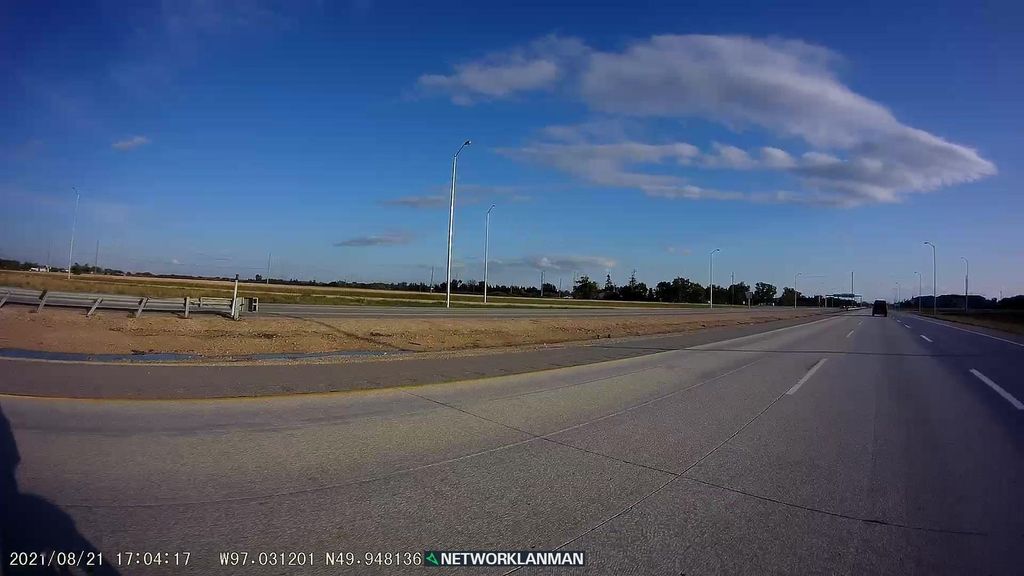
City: winnipeg